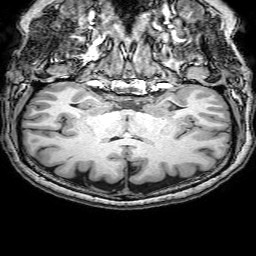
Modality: T1w
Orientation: sagittal
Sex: female
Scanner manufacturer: philips
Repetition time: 0.008182 s
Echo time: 0.00375 s